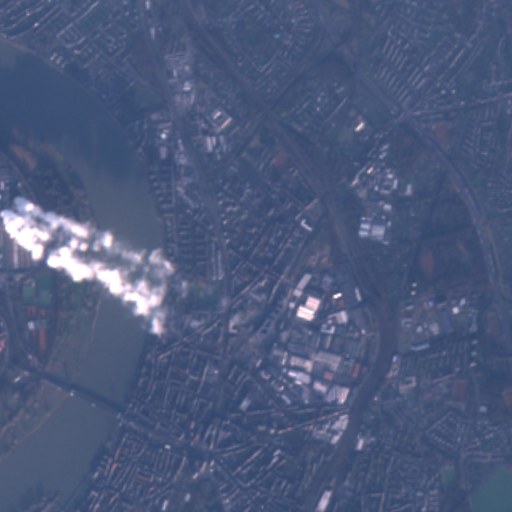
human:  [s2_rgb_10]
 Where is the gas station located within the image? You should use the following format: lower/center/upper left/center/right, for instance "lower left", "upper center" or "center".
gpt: The gas station is located in the upper center of the image.
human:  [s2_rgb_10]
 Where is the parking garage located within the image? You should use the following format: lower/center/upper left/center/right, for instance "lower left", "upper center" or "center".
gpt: The parking garage is located in the lower center of the image.
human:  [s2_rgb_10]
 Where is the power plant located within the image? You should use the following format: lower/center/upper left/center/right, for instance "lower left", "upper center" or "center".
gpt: The power plant is located in the center left of the image.
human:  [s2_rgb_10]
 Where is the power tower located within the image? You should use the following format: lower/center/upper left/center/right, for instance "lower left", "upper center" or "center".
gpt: The power tower is located in the upper right of the image.
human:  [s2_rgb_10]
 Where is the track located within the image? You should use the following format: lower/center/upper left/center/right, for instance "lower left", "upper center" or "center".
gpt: The track is located in the lower left of the image.
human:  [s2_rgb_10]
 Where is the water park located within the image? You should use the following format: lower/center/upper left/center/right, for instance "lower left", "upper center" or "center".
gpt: The water park is located in the lower center of the image.
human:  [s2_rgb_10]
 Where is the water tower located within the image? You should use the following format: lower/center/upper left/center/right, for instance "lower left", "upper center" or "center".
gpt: The water tower is located in the upper left of the image.
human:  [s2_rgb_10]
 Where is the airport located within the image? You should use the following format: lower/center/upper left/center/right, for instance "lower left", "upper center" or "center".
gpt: There is no airport in the image.